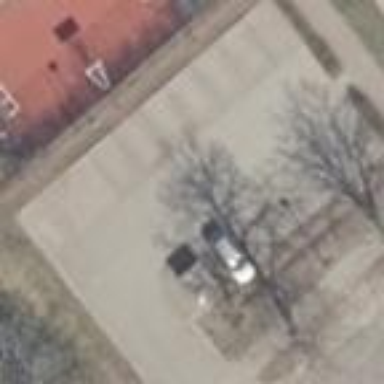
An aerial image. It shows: Paved parking area.